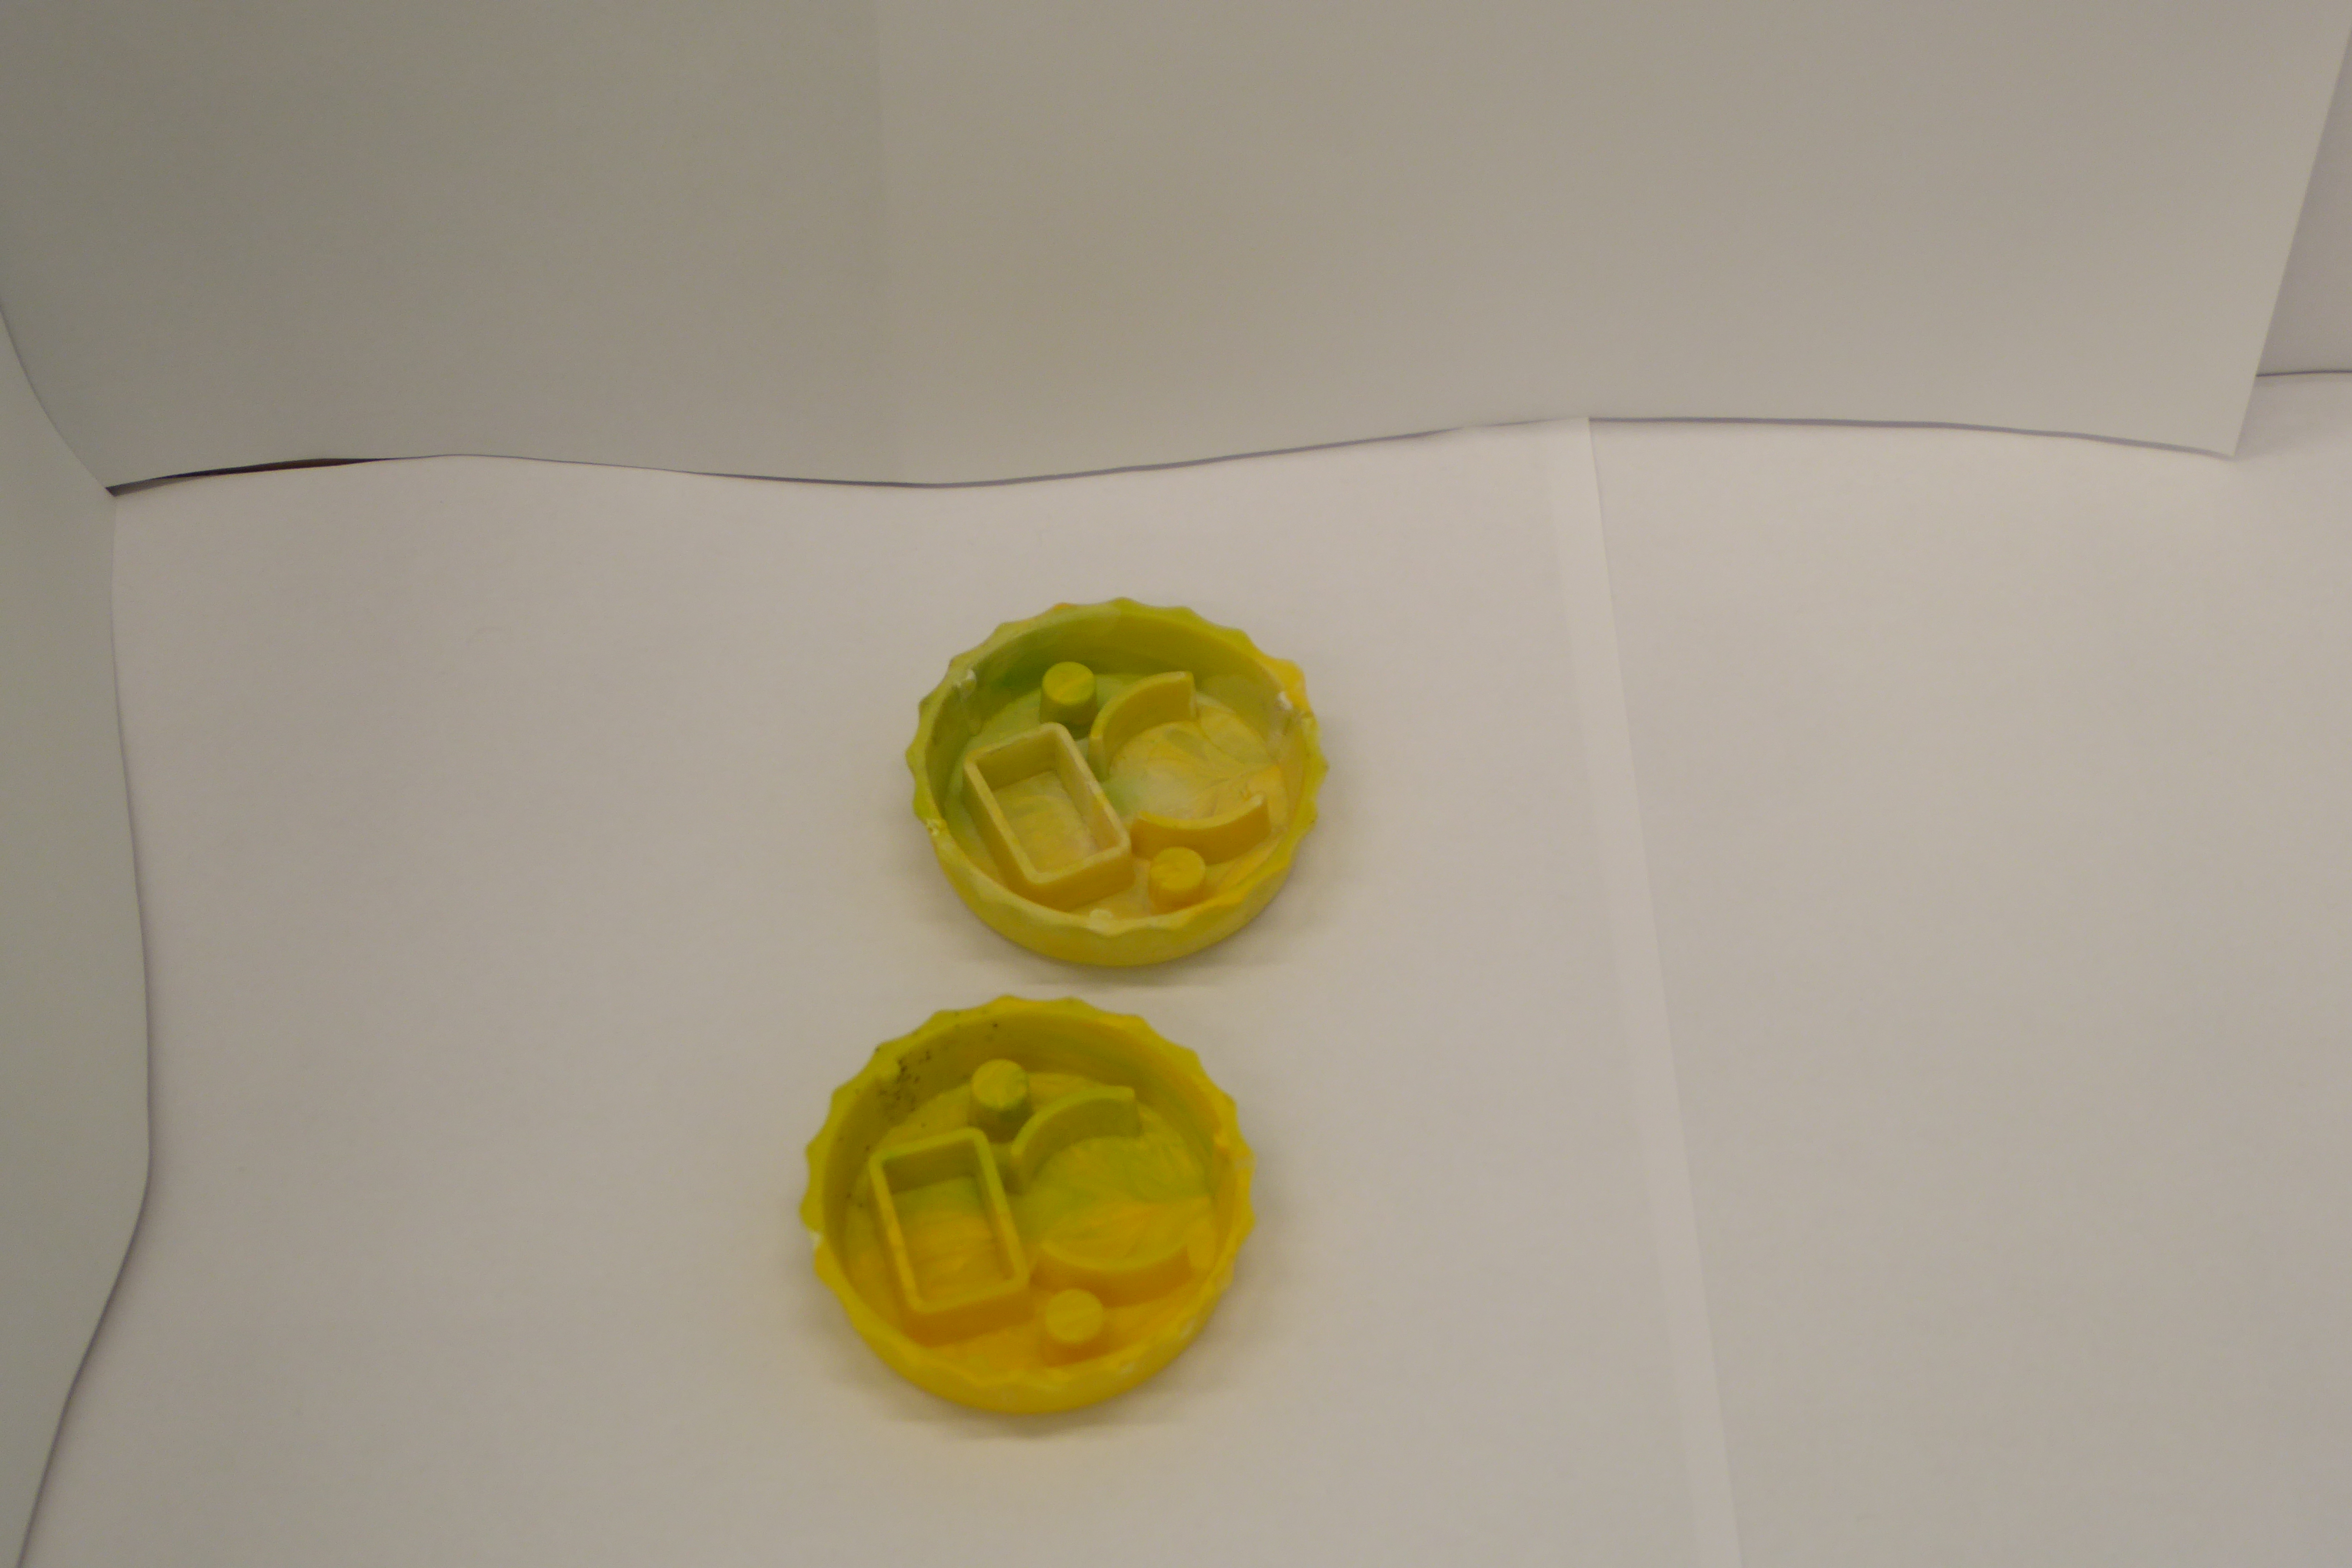
Label: Bottle Opener - Cover